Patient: sex F, age 75
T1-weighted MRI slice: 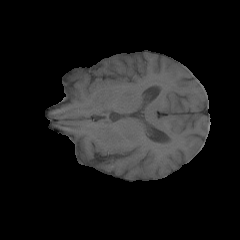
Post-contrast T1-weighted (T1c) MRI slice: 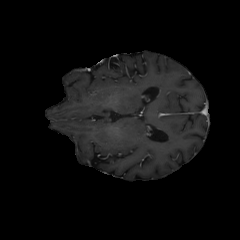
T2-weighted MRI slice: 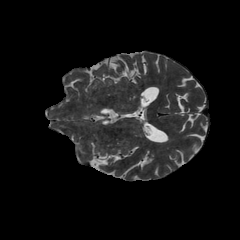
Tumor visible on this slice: no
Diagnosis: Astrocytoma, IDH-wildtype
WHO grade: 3